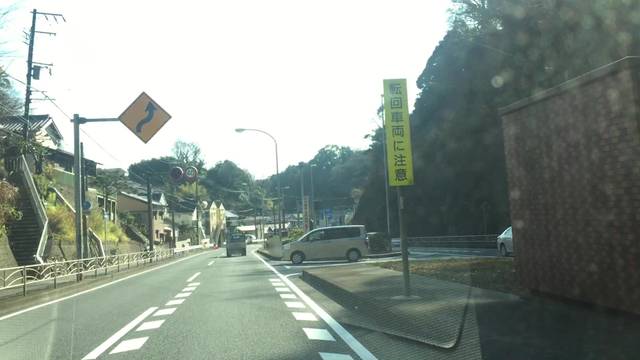
Region: Japan
Coordinates: 35.304, 139.625